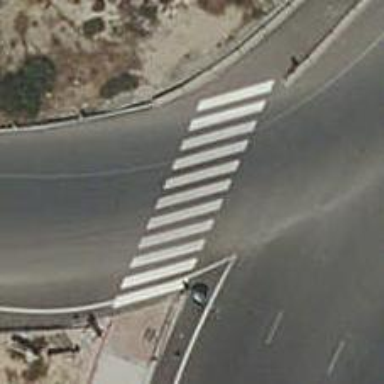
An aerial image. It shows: Unmarked crossing with zebra crossing reference.